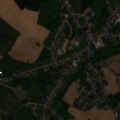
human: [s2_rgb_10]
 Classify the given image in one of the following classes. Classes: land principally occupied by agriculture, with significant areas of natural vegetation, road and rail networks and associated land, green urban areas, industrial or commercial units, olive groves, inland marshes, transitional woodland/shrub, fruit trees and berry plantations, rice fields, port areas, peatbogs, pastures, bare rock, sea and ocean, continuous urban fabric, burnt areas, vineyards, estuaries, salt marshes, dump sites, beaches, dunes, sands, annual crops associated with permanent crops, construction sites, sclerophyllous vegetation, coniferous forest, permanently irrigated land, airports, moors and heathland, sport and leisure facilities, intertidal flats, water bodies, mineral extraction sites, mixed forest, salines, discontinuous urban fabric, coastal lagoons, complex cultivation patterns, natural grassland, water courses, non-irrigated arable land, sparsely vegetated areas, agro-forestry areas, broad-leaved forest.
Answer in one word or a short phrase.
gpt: discontinuous urban fabric, non-irrigated arable land, complex cultivation patterns